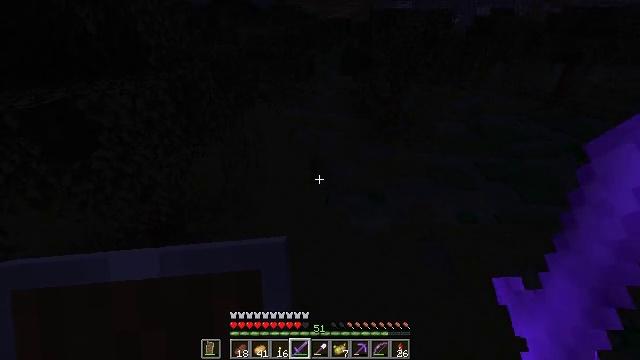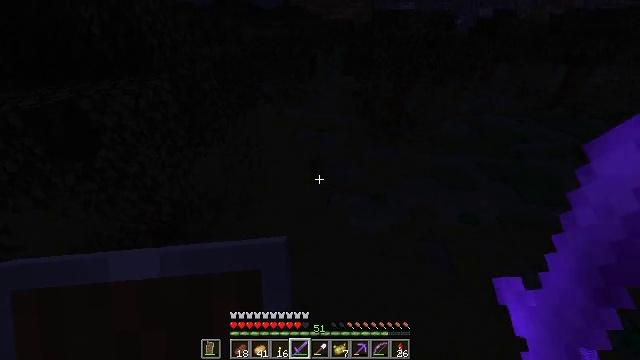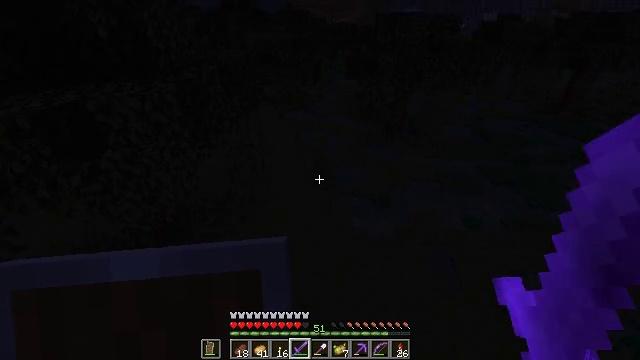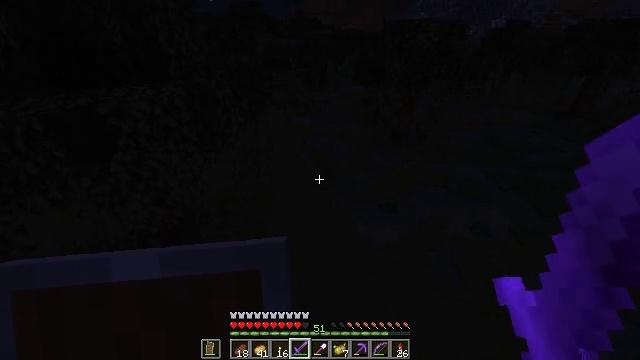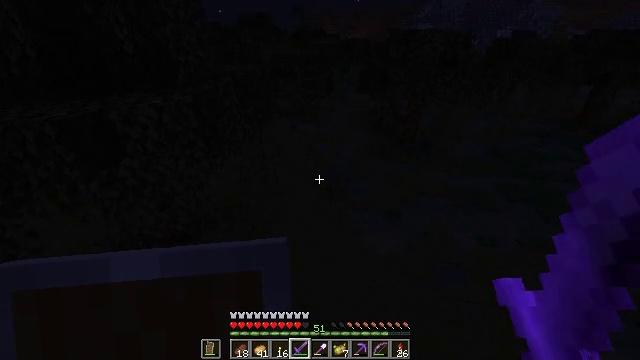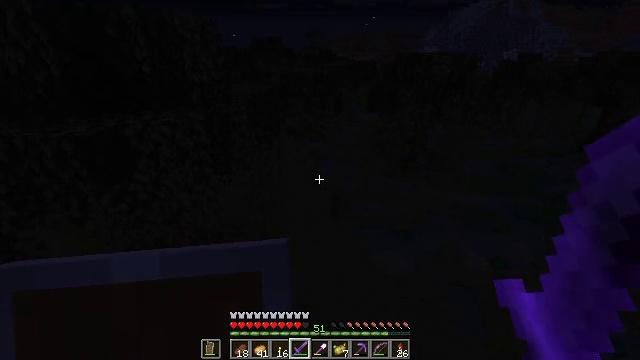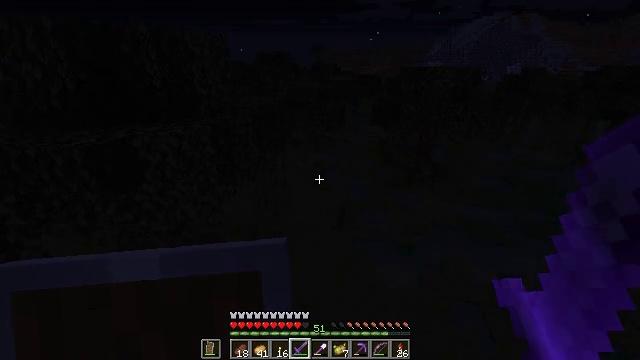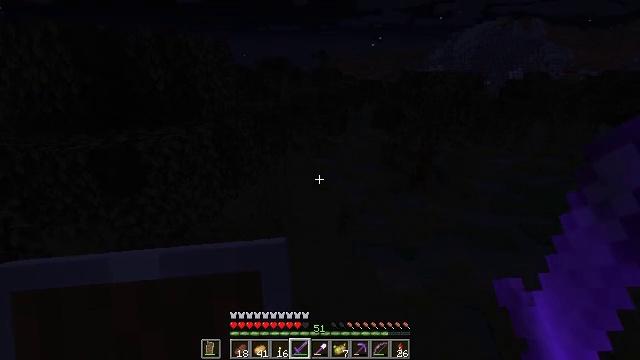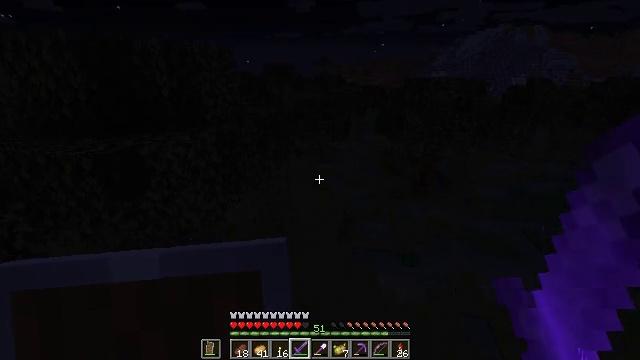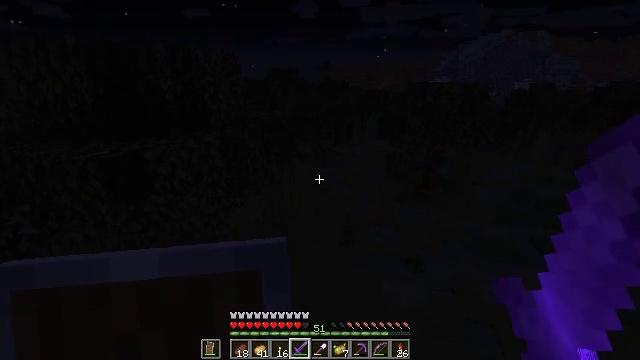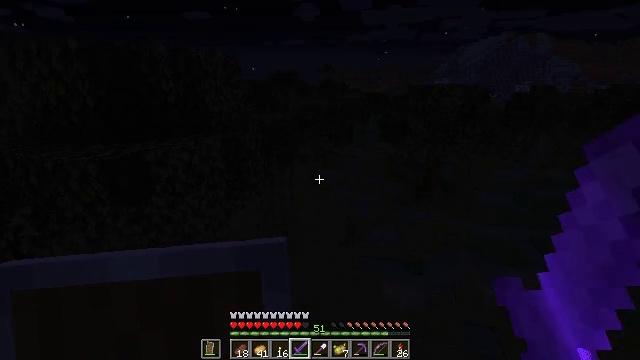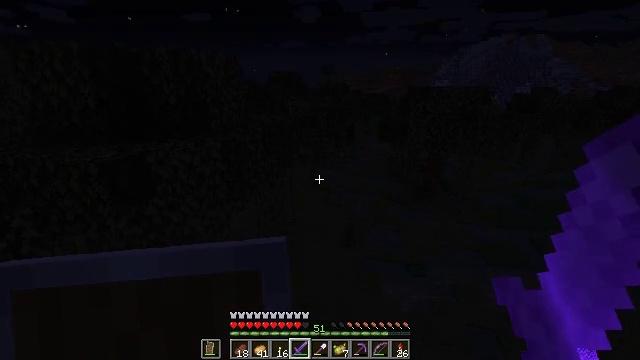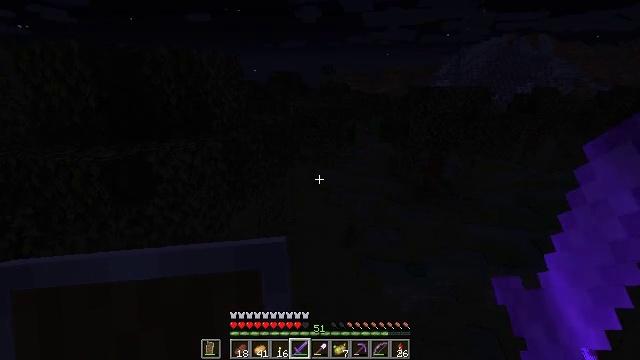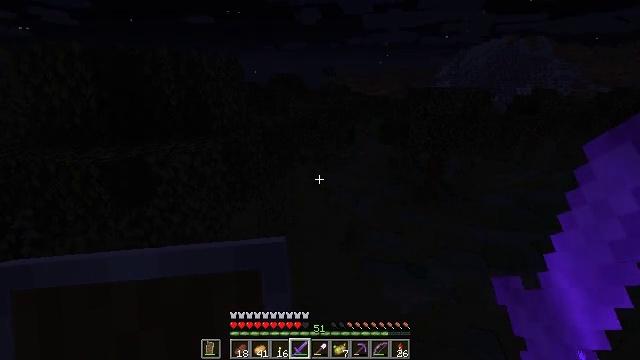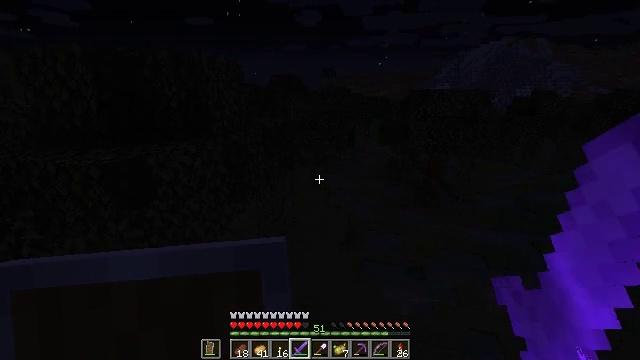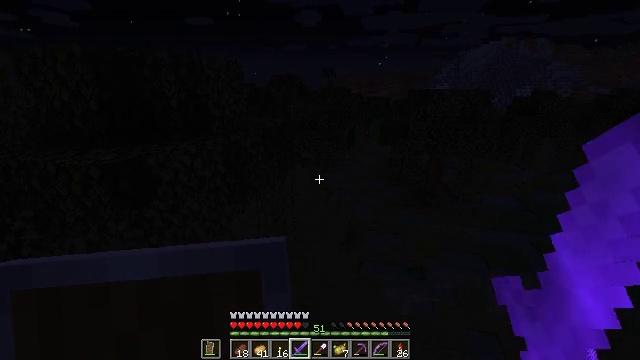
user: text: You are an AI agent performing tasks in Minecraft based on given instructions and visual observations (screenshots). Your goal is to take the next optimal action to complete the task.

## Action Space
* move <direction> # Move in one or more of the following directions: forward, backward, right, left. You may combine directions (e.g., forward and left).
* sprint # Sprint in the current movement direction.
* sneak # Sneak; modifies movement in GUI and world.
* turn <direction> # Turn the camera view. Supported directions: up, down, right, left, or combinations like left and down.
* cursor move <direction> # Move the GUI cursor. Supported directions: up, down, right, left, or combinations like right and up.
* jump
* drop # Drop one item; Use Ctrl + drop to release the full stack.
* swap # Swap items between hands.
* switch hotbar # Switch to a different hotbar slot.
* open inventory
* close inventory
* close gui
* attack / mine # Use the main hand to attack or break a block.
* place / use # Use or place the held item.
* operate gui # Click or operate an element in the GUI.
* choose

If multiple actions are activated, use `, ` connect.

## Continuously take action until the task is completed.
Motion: motion action
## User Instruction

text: Combat the slime.
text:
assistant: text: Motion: sneak
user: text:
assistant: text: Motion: sneak
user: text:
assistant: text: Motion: sneak, turn left and up
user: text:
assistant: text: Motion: sneak, turn left and up
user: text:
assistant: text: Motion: sneak, turn left and up
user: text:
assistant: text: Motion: sneak, turn left and up
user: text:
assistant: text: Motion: sneak
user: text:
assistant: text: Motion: sneak, turn up
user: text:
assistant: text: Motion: sneak
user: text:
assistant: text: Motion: sneak
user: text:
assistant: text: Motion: sneak
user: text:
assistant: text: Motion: sneak
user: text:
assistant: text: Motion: sneak
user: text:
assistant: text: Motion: sneak
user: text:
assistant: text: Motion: sneak
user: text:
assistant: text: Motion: sneak
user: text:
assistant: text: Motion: sneak
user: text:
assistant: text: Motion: sneak
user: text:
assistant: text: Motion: sneak
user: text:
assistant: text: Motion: sneak
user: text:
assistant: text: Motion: sneak
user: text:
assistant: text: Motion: sneak
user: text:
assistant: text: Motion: sneak
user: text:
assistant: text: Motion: sneak
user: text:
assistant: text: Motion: sneak, turn down
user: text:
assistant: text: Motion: sneak, turn right and down
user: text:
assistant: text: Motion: sneak, turn right and down
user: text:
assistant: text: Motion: sneak, turn right and down
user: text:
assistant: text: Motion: sneak, turn right and down
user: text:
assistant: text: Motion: sneak, turn down